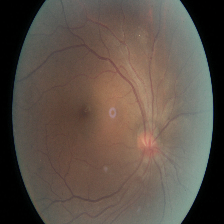
Diabetic retinopathy grade: Moderate